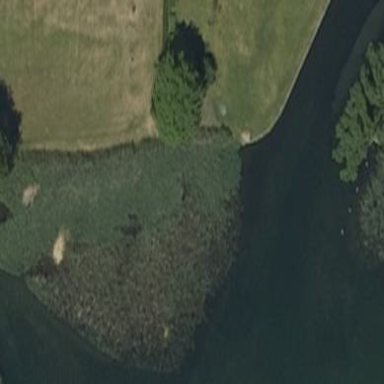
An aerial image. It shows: Reedbed in wetland area.